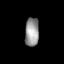
Tissue: lung
Cell type: Fibroblasts
Senescence score: 0.6338
Nuclear area (px): 390
Mean DAPI intensity: 152.479